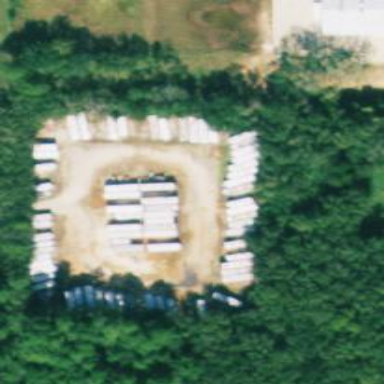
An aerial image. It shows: RV storage facility.